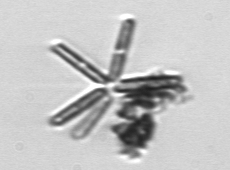
Label: Thalassionema